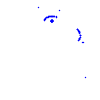
Particle: kaon